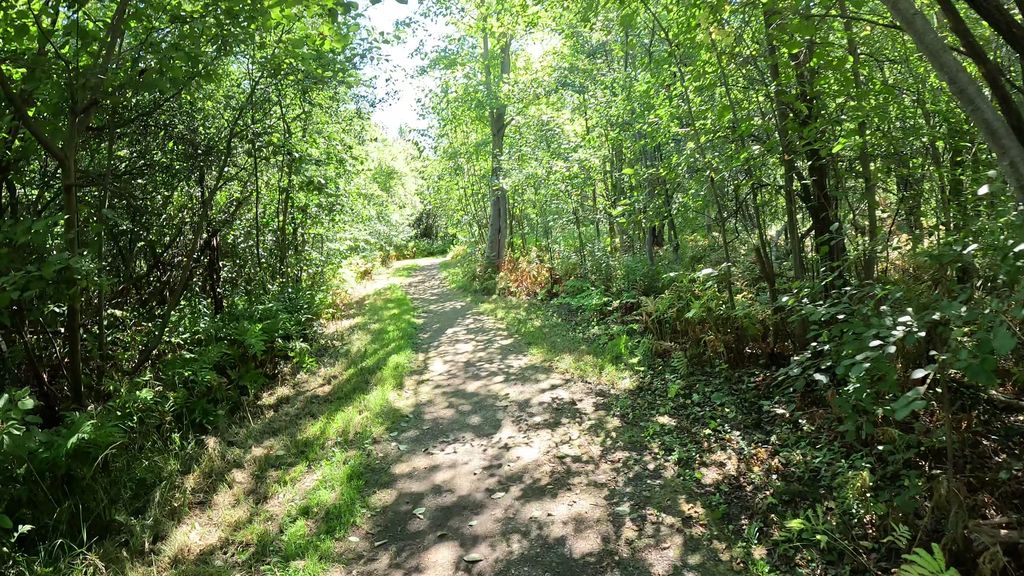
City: ottawa-gatineau